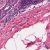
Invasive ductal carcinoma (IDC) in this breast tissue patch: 0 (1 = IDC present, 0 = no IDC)